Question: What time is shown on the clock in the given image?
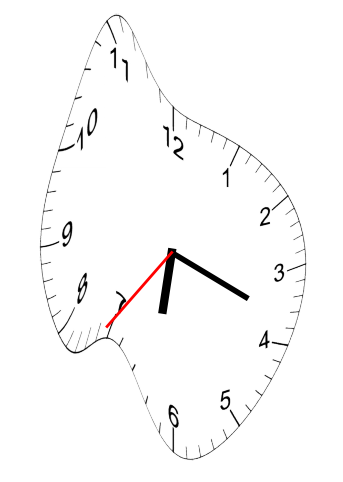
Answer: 06:18:36